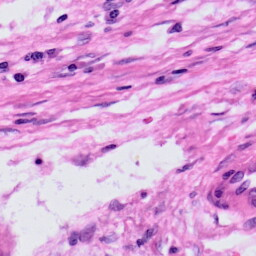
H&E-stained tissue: Skin